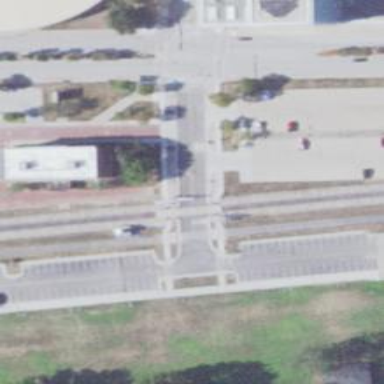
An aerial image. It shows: Crossing for the railway.